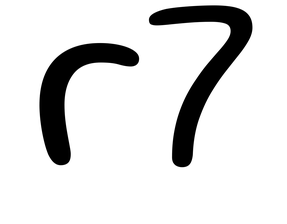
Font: Gluten_Light